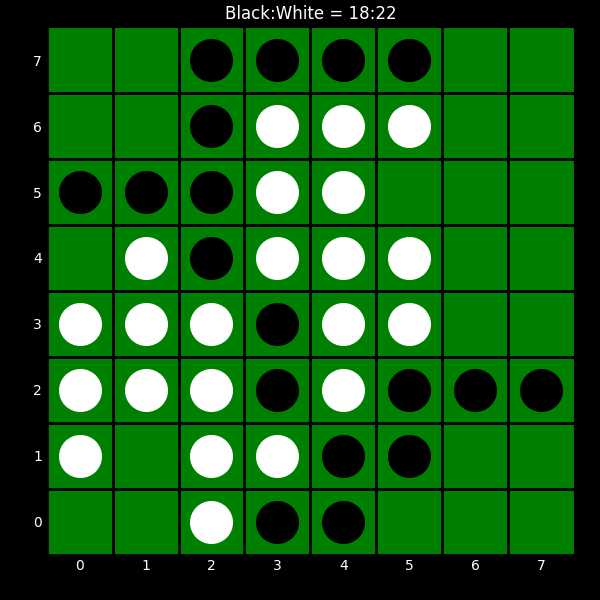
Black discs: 18
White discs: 22